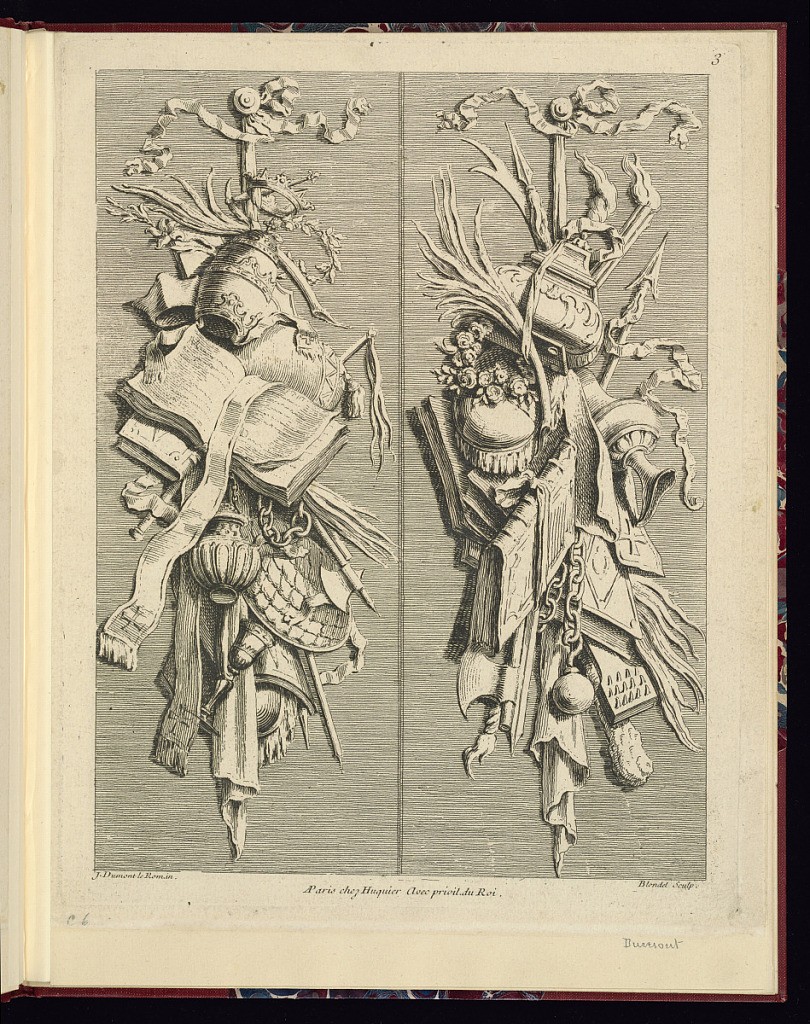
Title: Two Ornamental Trophy Designs
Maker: Jacques Dumont, French, 1701 – 1781
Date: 1729–61
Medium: Etching and engraving on paper
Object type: Print
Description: Two designs for hanging ornamental trophies (side by side) with religious and military objects: books, crowns, flaming torches, ewers, axe, weapons, armor, chalice, caps, thurible, liturgical vestments, arrows, spears, palm leaves, flowers, and ribbons. The plate is numbered and signed.